The image shows the envelope spectrum of a rolling-element bearing's vibration signal, with the characteristic fault frequencies (BPFO outer race, BPFI inner race, BSF ball, FTF cage) marked as reference lines. Based on the visible evidence, which condition applies: normal, inner_race, outer_race, ball?
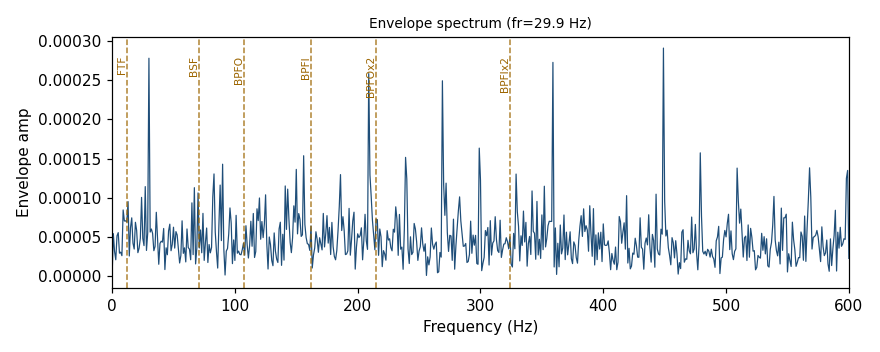
Answer: normal